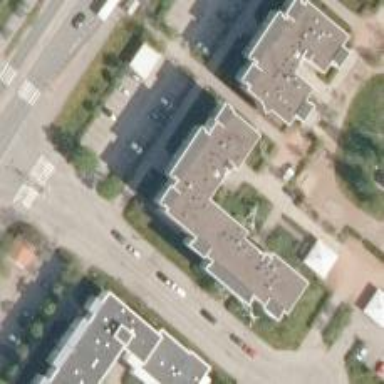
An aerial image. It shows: Residential apartments building.